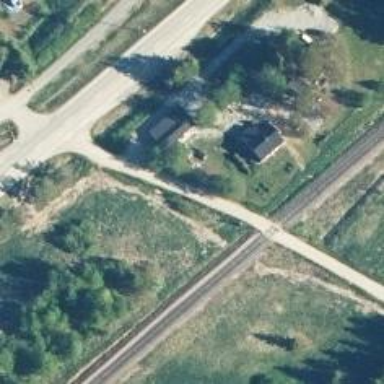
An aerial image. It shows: Unclassified road.